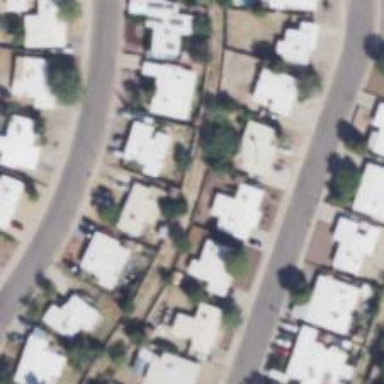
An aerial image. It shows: Alleyway designated as service road.